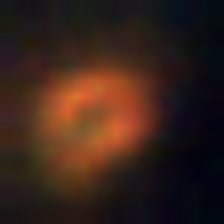
Taxon: NanoPlankton
Group: Other